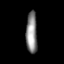
Tissue: lung
Cell type: Myeloid cells
Senescence score: 0.6203
Nuclear area (px): 458
Mean DAPI intensity: 137.345